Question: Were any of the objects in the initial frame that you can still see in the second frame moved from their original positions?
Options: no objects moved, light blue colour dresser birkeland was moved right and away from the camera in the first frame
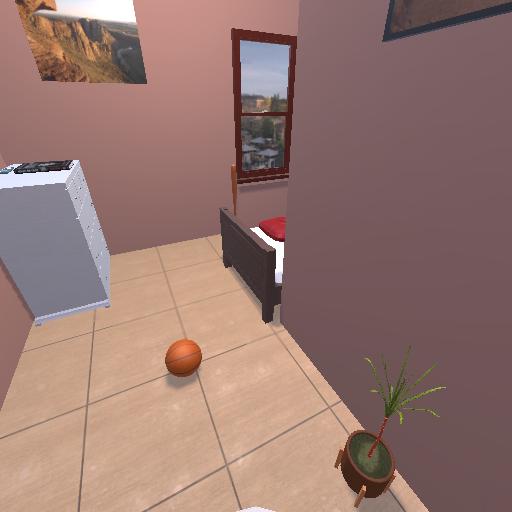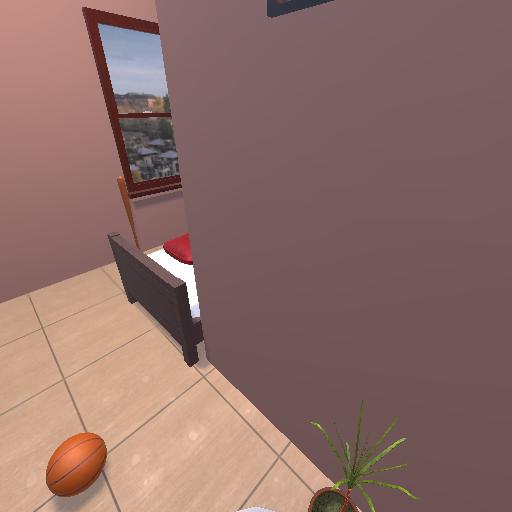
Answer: no objects moved